Question: I need a formula to scale a rectangle to fit into a bigger/ rectangle. I only need to worry on the small rectangle.
The given values only I have are:
Big rectangle:
1. width
2. height (I don't think this is needed)
3. point (i.e x,y)
Small rectangle:
1. width (not really read-only, but still depends)
2. height (read only)
3. scale (I need a formula to compute what value would this be)
4. point
Values are relative to screen pixels.

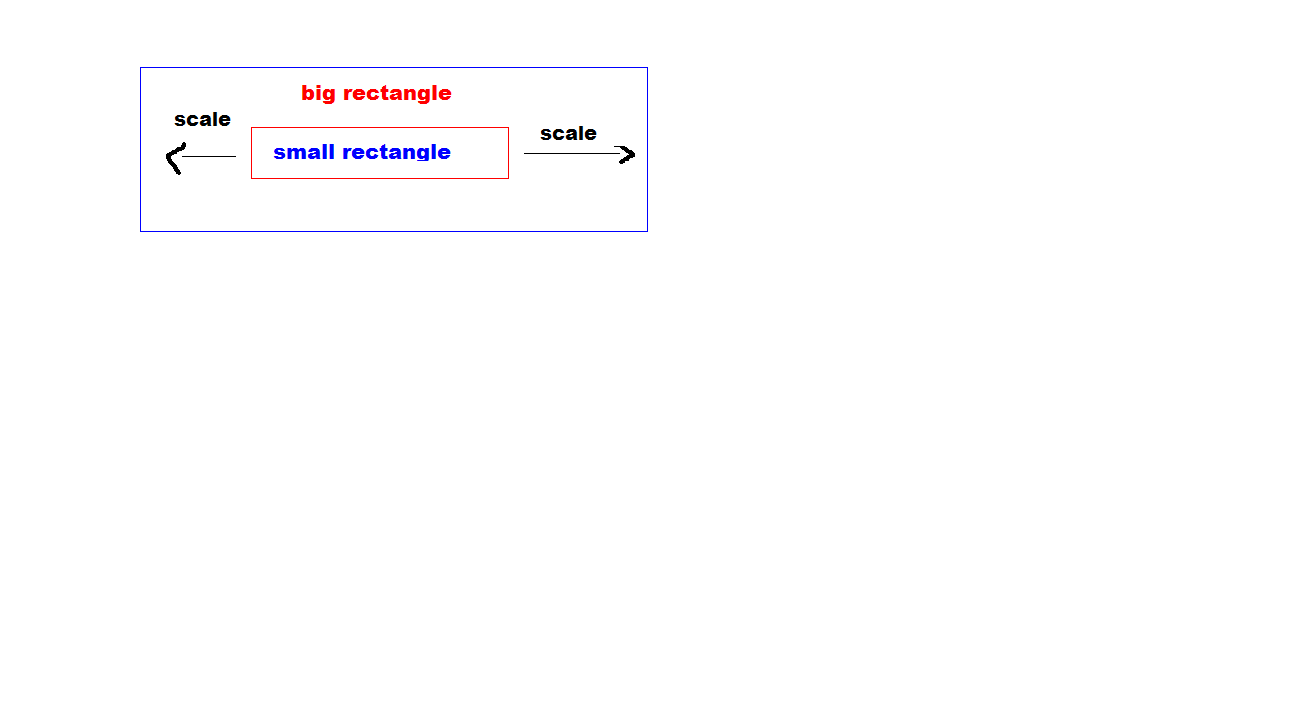
Answer: Find
'''
a = width1 / height1;
b = width2 / height2;
if(a>b)
{
scale = height1 / height2;
point.y = y; (from big rectangle)
point.x = (width1 - width2 * scale) / 2 + x;
}
else
{
scale = width1 / width2;
point.x = x; (from big rectangle)
point.y = (height1 - height2 * scale) / 2 + y;
}
'''
From what I understand, this should do what you wanted.
Edit: See PureW answer for getting the scale only.